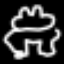
Label: frog